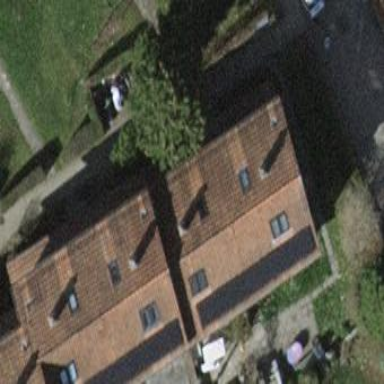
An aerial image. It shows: Beige house with gabled roof covered in orange-red roof tiles. The roof is oriented across the building.